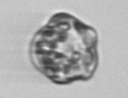
Label: Karenia